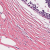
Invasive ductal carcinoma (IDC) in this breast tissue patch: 0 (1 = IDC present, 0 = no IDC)